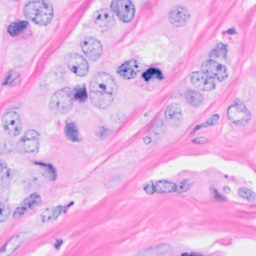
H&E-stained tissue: Breast